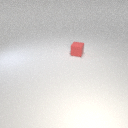
small red rubber cube